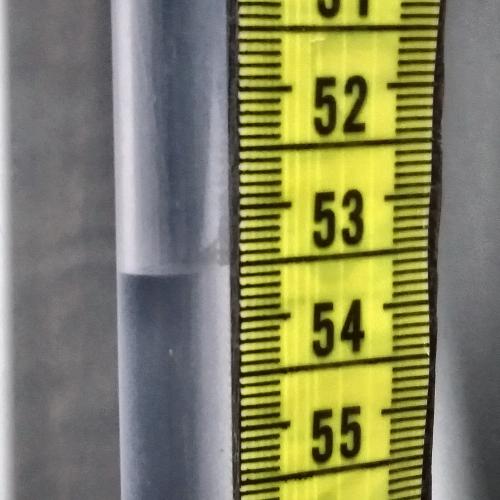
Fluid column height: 53.6 cm